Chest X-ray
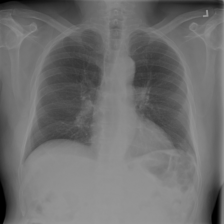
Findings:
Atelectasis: negative
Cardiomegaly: negative
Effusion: negative
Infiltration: positive
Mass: negative
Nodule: negative
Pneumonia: negative
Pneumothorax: negative
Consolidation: negative
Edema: negative
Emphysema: negative
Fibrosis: negative
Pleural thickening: negative
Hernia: negative